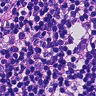
Metastatic tissue present: yes